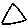
Label: triangle